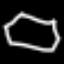
Label: octagon